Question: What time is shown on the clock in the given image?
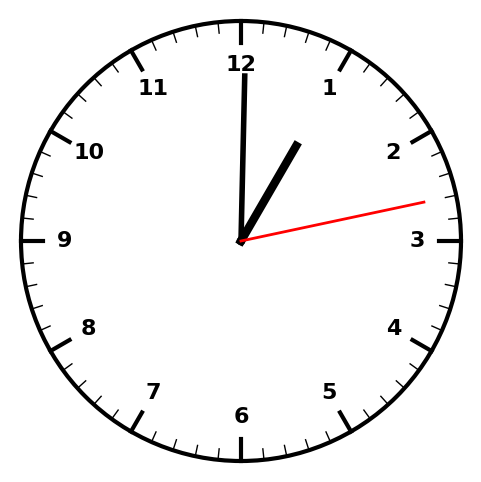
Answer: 01:00:13